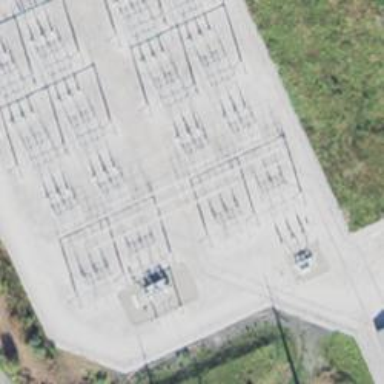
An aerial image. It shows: Switch for power supply.